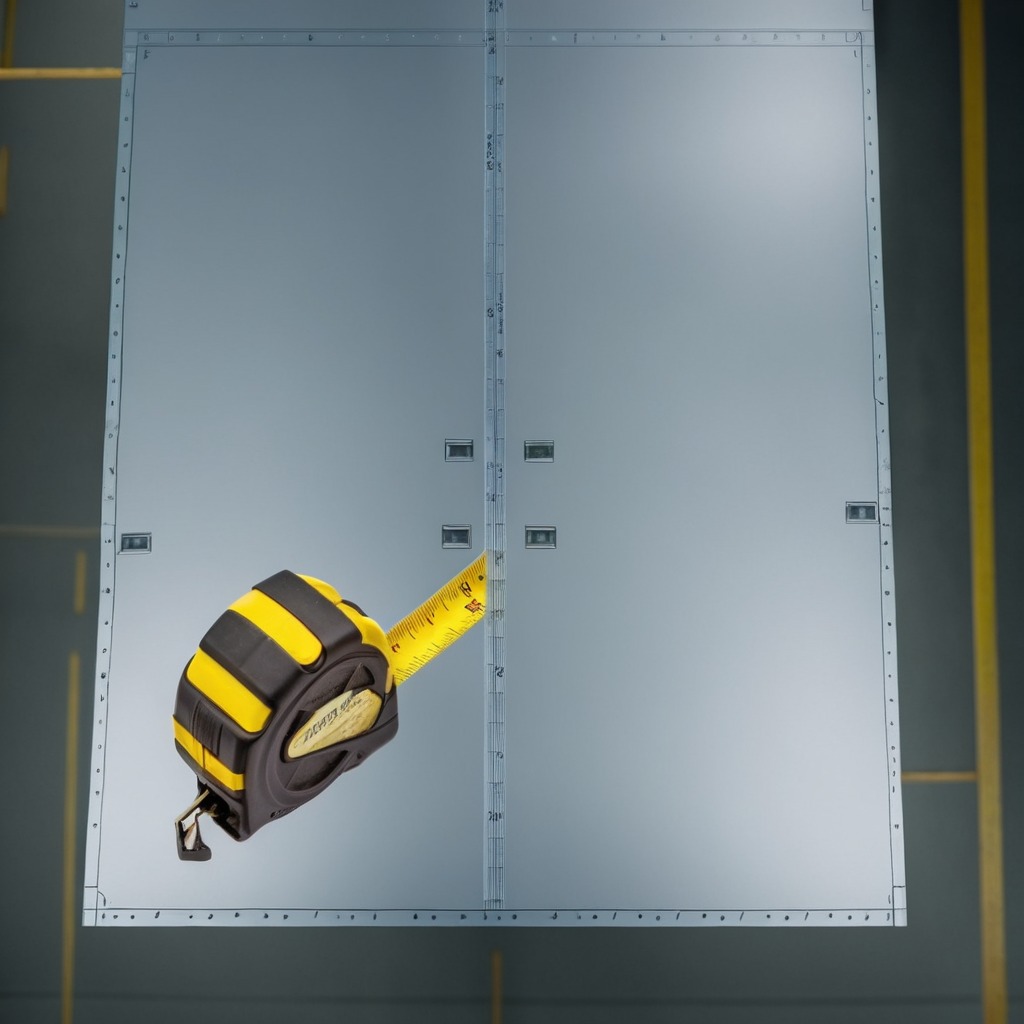
A measuring tape is lying on a toolbox surface in an airplane hangar workshop.